Question:
I've got points 'X' and 'A', 'A'',... with coordinates:
'X [x,y]' (is the starting point)
'A [a,b]', 'A'[a',b']', etc. (are the ending points)
I also know angle 'XCA', 'XCA'', etc.
I cannot find formula to calculate arcs, similar to ones on the picture, that connect point X with other A-points.
I tried to calculate radius X and radius Y using 'abs(x - a)' and 'abs(y - b)'. It looked good only when using angles like 90, 180, 270.
Then I tried to calculates radius of inscribed circle that cuts 'X' and 'A'. But arc still does not look "natural" while flowing from X to A.
Thanks a lot in advance.
PS: Image above shows somekind of desired status (I've drawn it using free hand). Gray lines are used just for positioning.
I've found out that the inscribed circle option works quite well but I have no idea how to determine when to use 'large-arc-flag' as '1' and when as '0' (same problem with 'sweep-flag')
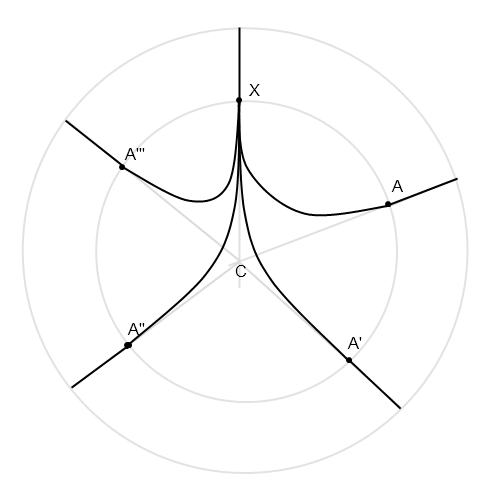
Answer: It looks to me like quadratic Bezier curves would be the easiest solution. Here's an example:
'''
<?xml version="1.0" ?>
<svg xmlns="http://www.w3.org/2000/svg" xmlns:xlink="http://www.w3.org/1999/xlink" viewBox="0 0 400 400" width="400" height="400" version="1.0">
<g transform="translate(200 200)">
<circle cx="0" cy="0" r="150" stroke="#000" fill="none" />
<path d="M0,-150 Q0,0 106.066,-106.066" fill="none" stroke="red" stroke-width="3" />
<path d="M0,-150 Q0,0 106.066,106.066" fill="none" stroke="red" stroke-width="3" />
<path d="M0,-150 Q0,0 -106.066,106.066" fill="none" stroke="red" stroke-width="3" />
<path d="M0,-150 Q0,0 -106.066,-106.066" fill="none" stroke="red" stroke-width="3" />
</g>
</svg>
'''
The curves are defined by the path attribute where is the start point (X), is the control point (i.e., the centre of the circle, C), and is the end point A.
If you want more control over the curvature, use cubic Bezier curves instead. These have two control points, which should be placed on the straight lines connecting between X and C, and between C and A. If you put them closer to C, you'll get a tighter curve.
<URL>